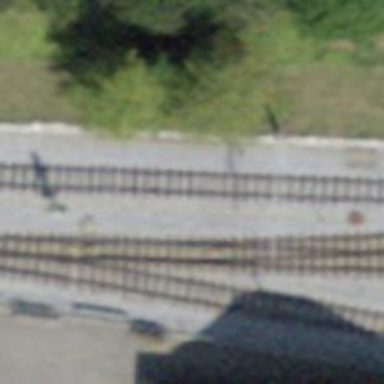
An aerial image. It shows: Railway switch.